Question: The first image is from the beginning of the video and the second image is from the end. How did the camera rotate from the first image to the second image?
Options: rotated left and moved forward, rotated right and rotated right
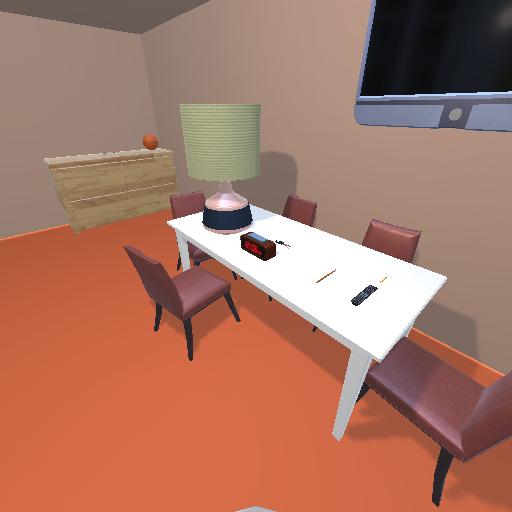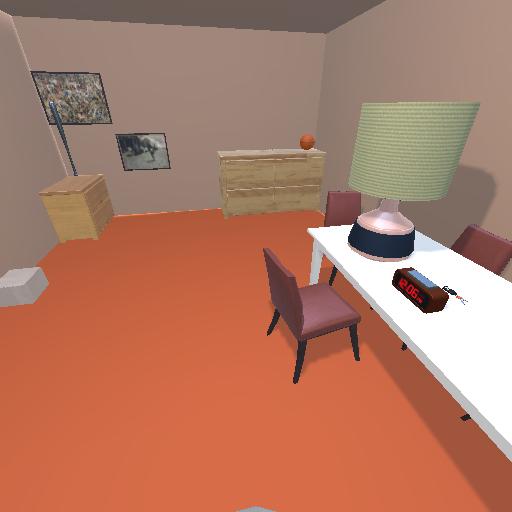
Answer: rotated left and moved forward